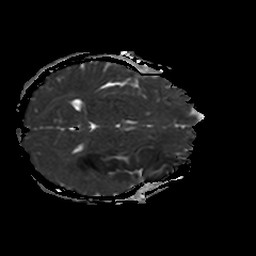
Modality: ADC
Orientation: axial
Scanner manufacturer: philips
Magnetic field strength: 3 T
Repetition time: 3.08 s
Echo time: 0.076 s